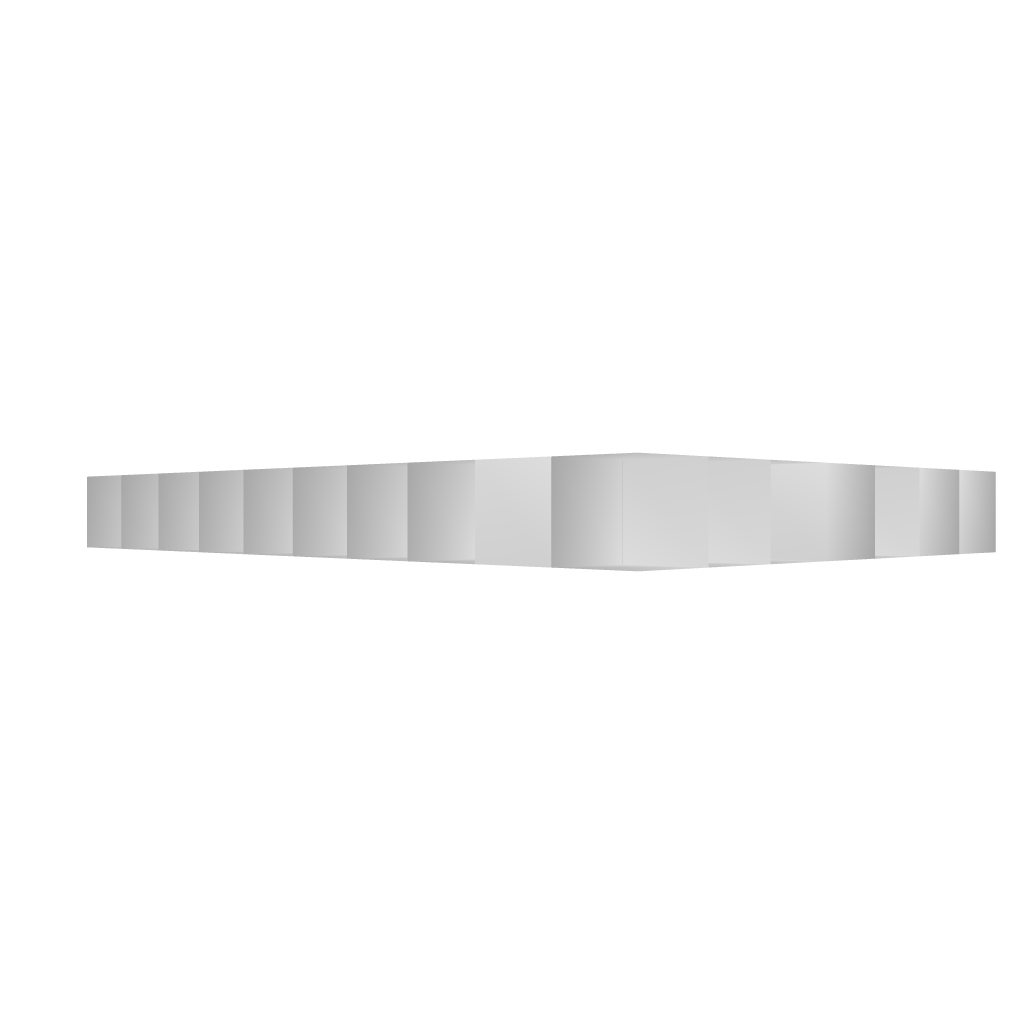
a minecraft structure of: Lake house bad low quality